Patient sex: F
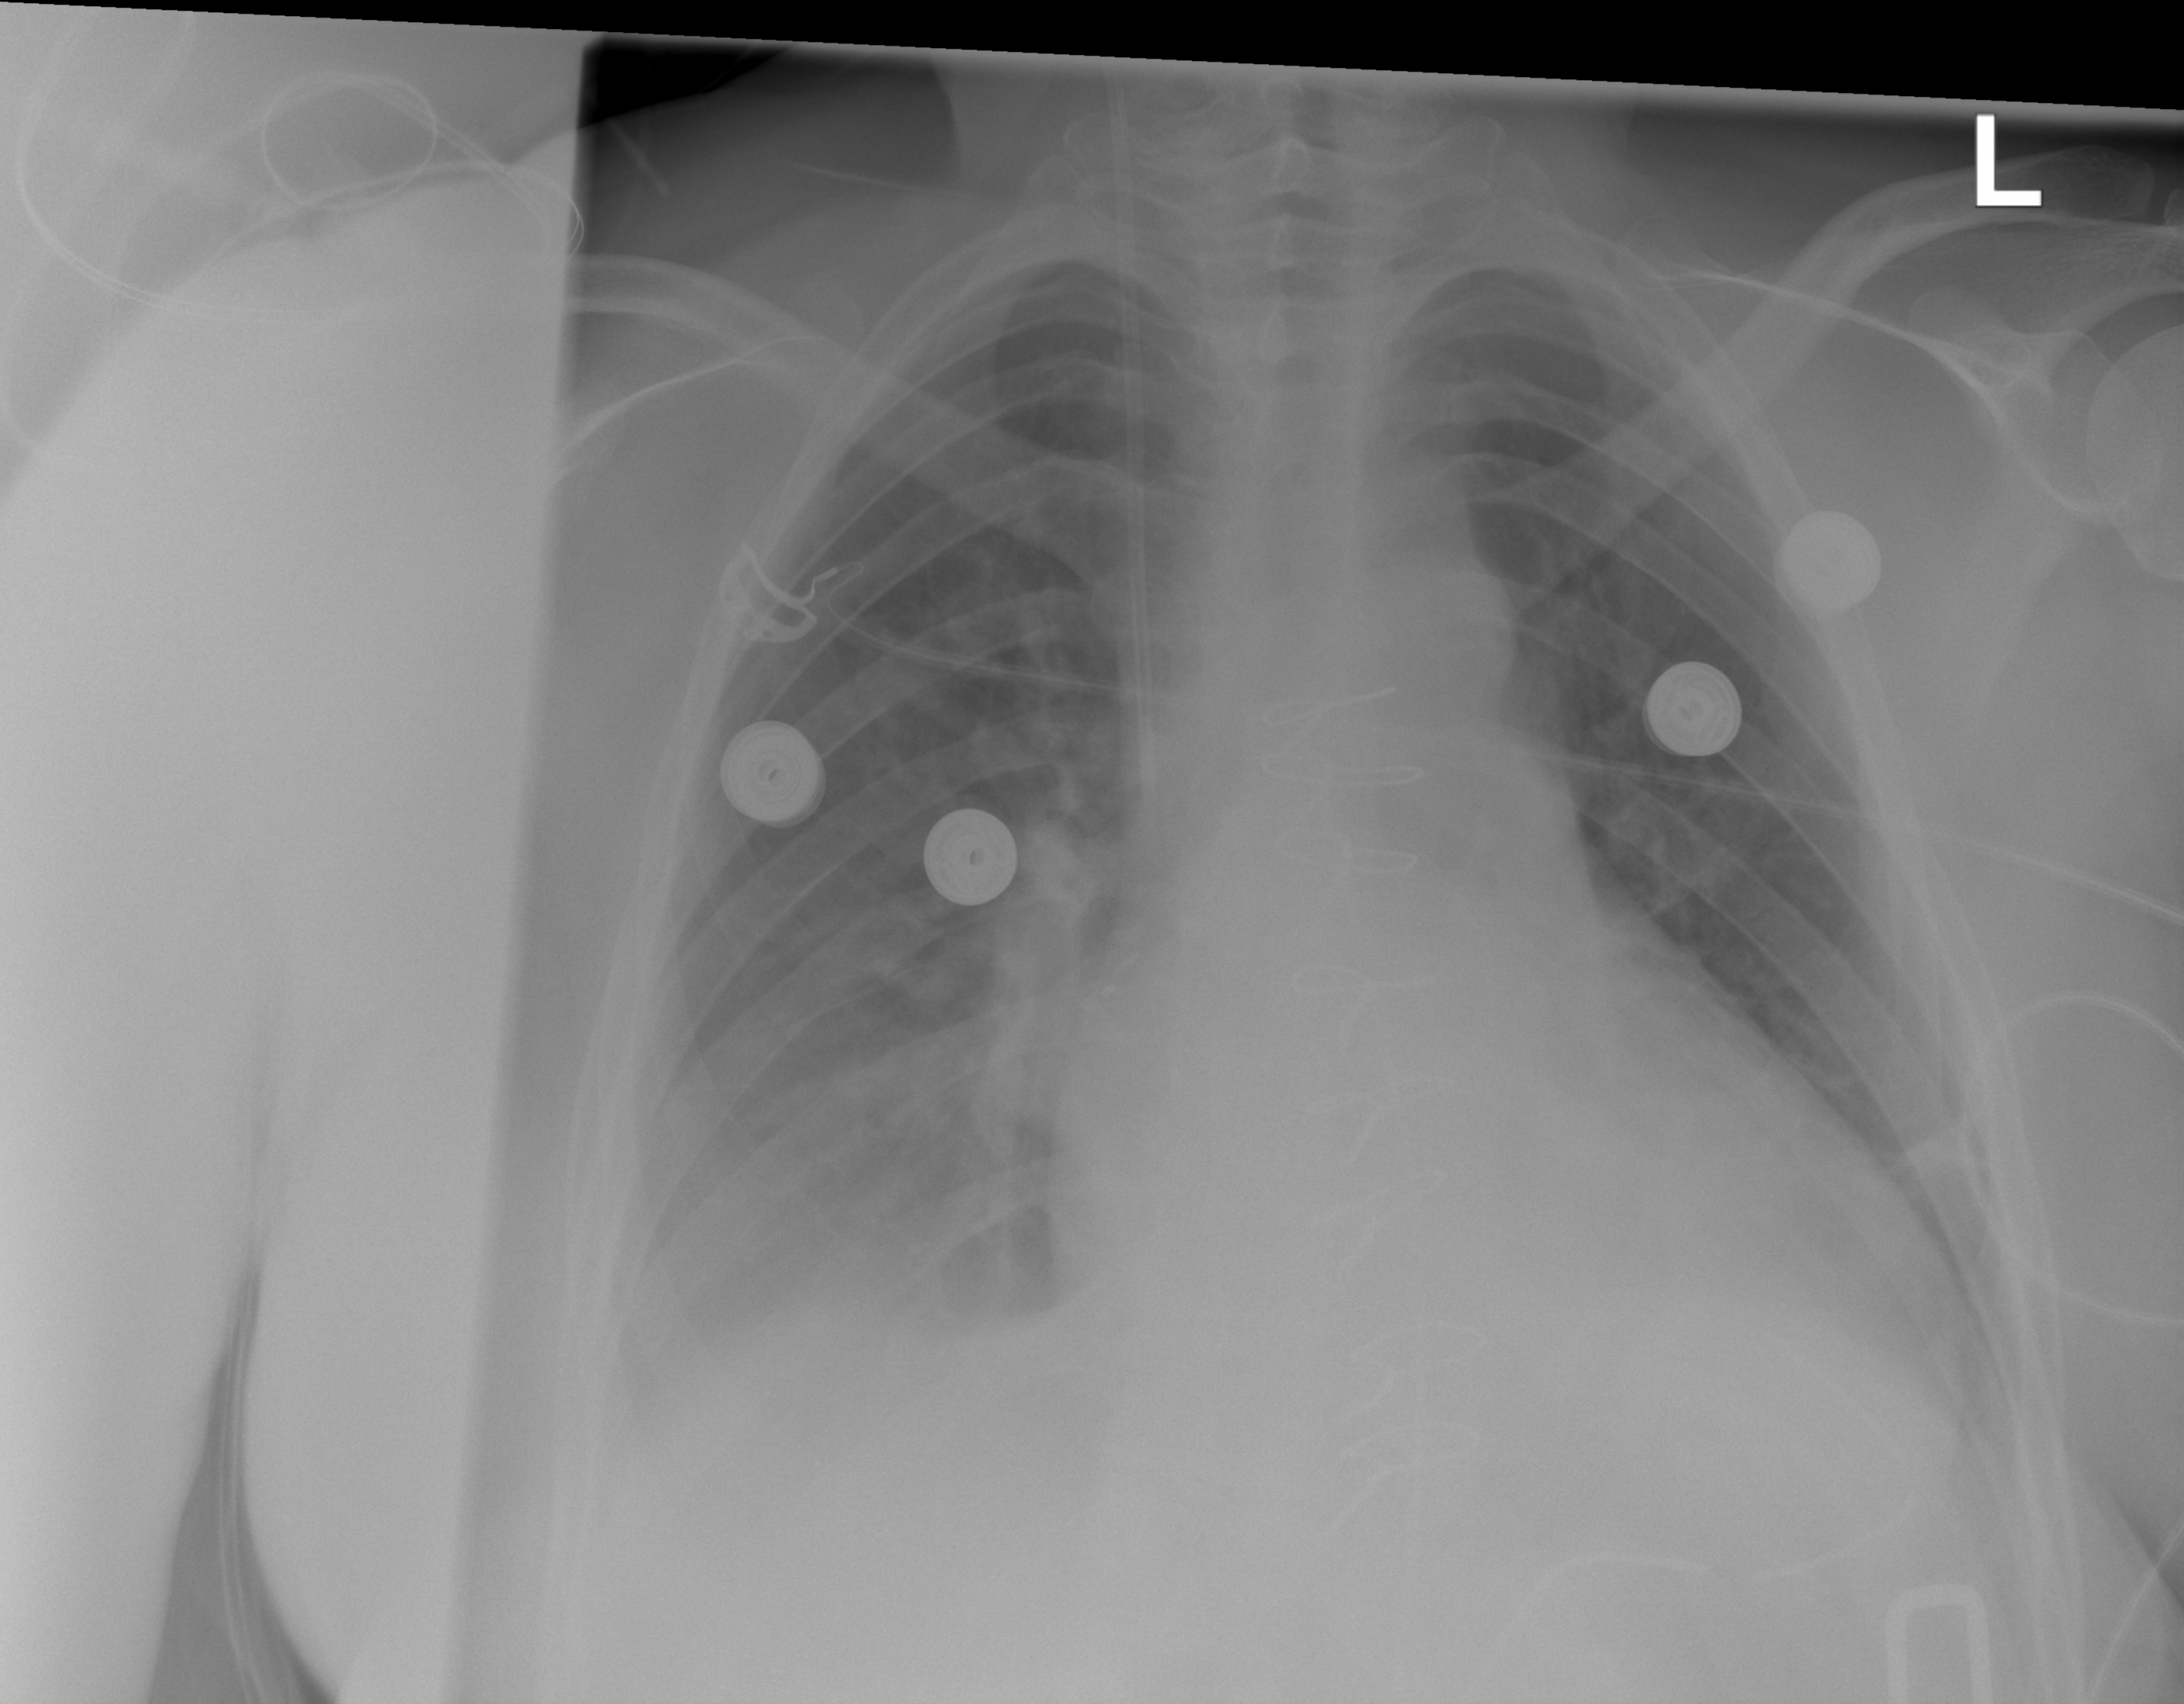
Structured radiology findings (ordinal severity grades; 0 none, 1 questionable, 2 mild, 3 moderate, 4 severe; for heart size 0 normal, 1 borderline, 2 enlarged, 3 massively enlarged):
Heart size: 0
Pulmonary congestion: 0
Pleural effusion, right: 2
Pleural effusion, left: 2
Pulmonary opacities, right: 0
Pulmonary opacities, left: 0
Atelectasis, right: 2
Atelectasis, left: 2